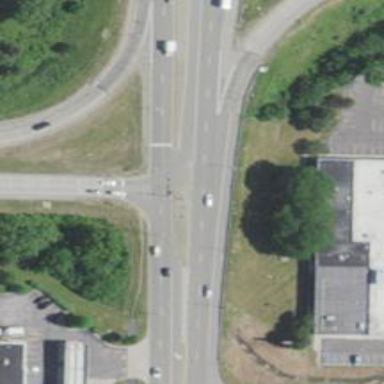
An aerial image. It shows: Asphalt road with secondary link designation.